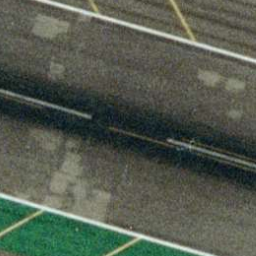
Label: runway